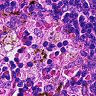
Metastatic tissue present: no